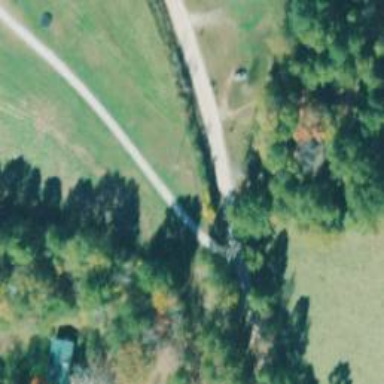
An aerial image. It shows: Driveway.